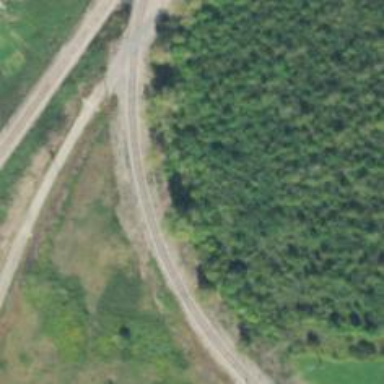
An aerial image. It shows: Rail spur service.